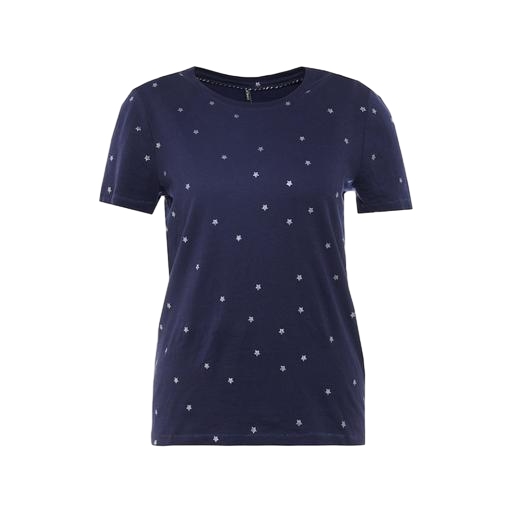
blue plus size printed t-shirt only macy, blue t-shirt only macy, blue printed contrast t-shirt only macy, white background